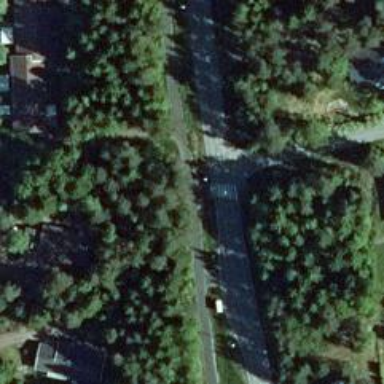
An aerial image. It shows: Asphalt cycleway.